Question: I am a beginner in spark. I am following a book "Learning Spark By Holden Karau, Andy Konwinski,Patrick Wendell & Matei Zaharia".
I followed the book to do an exercise :
'''
scala> val lines = sc.textFile("file:///C:/disque1/tools/Spark/hadoop-environment/hadoop-2.8.1/README.md")
scala> lines.count()
'''
Then I got the error msg "
> : file:/C:/disque1/tools/Spark/hadoop-environment/hadoop-2.8.1/README.md"
Nevertheless, it's the right path... Could you please help me with this ?
Here attach the related screen capture:

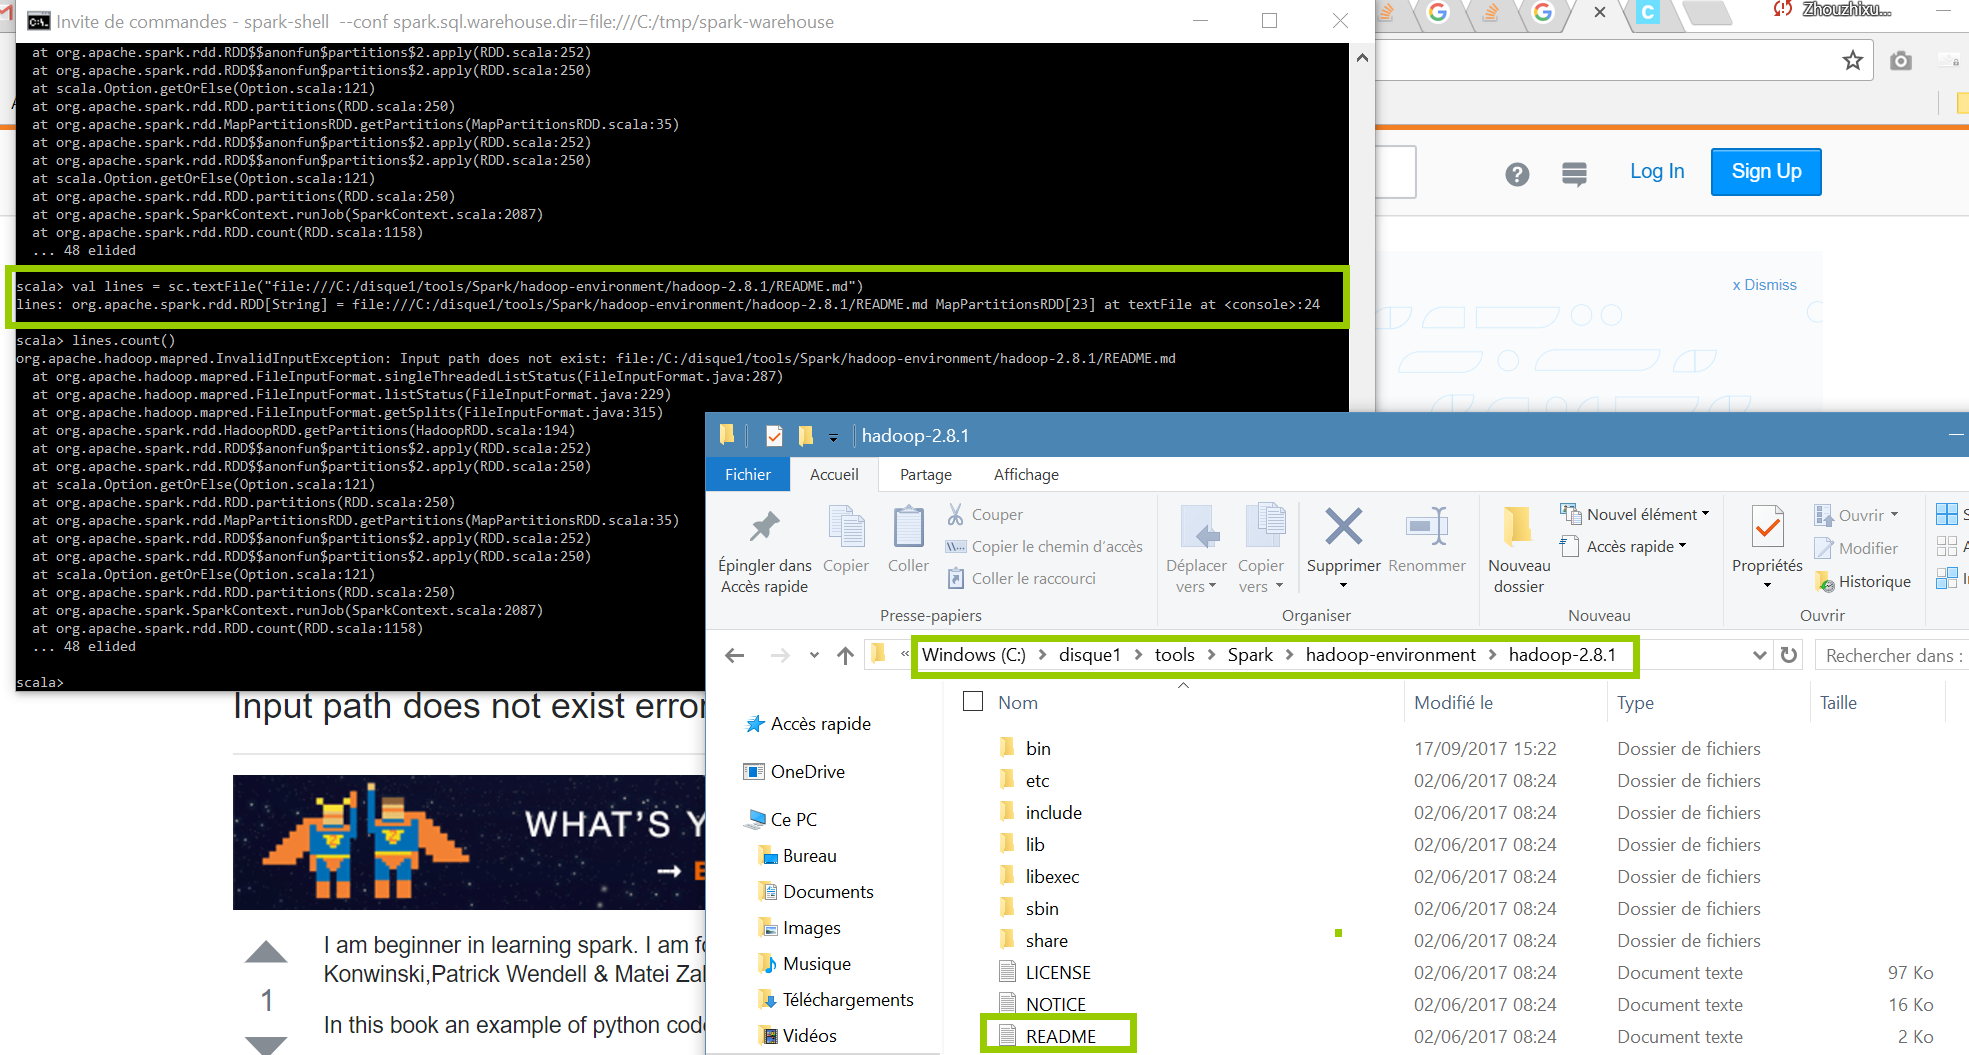
Answer: I'vev checked it - in my Hadoop folder, the file has name 'README.txt', not 'README.md'. Change the name and it should work :)